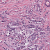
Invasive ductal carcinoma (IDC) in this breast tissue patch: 1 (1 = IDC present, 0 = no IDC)